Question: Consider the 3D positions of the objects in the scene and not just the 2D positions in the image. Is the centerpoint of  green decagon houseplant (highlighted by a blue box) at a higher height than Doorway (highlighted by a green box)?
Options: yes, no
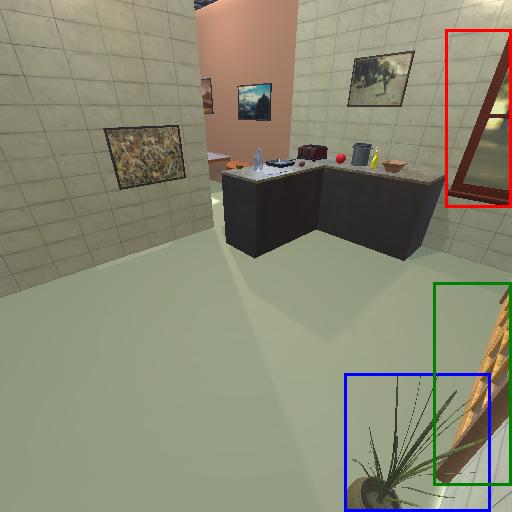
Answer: yes